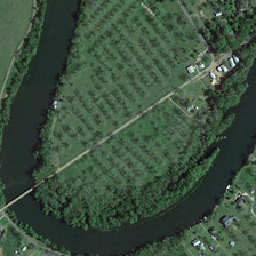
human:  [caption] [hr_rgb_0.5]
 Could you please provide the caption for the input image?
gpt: There are some houses with white roofs near the farm.

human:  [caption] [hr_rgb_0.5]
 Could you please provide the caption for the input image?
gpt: There are some white roof houses near the farm.

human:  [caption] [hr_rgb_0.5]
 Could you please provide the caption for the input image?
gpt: There are some white roofed houses near the farm.

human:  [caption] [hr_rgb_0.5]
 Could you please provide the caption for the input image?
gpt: There are several houses with white roofs near the farm.

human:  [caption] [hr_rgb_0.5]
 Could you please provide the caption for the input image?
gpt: There is a white house near the farm.